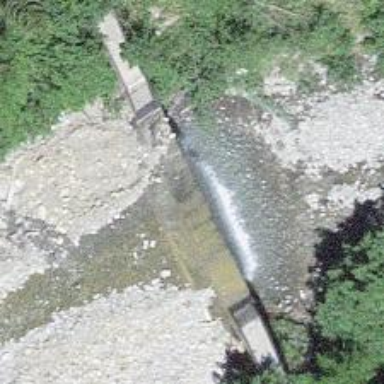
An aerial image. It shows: Weir in waterway.